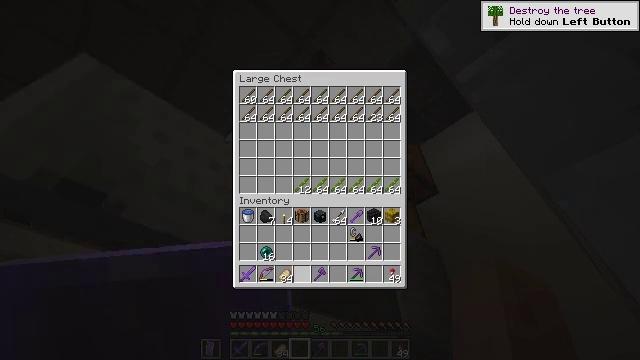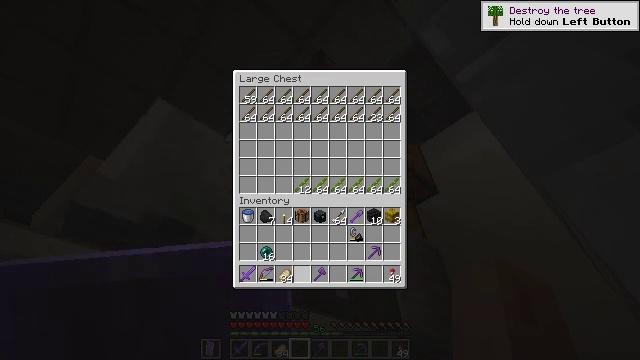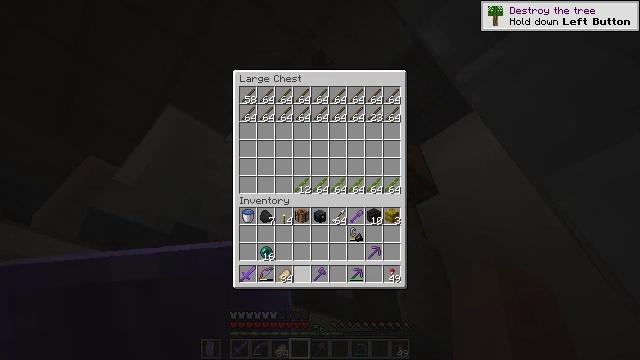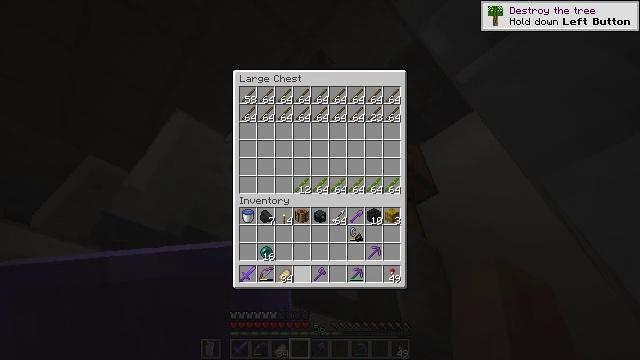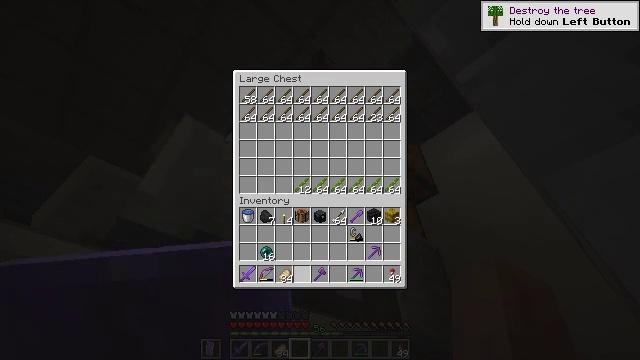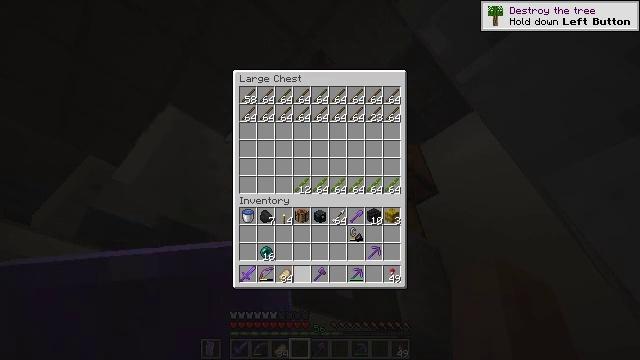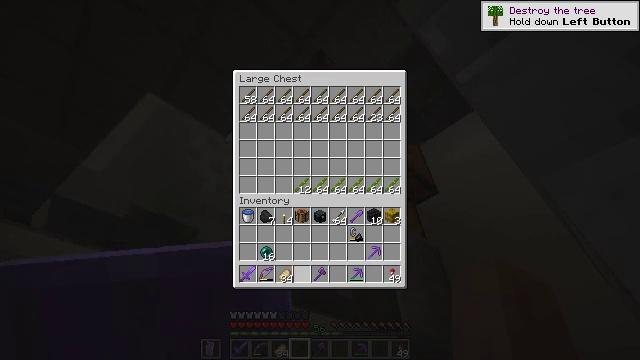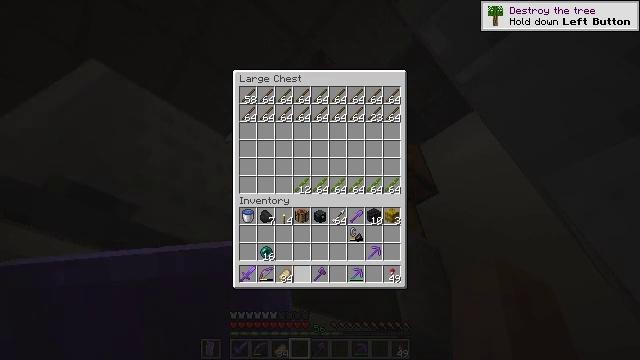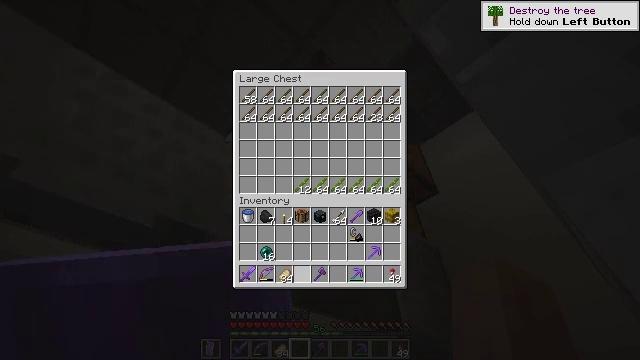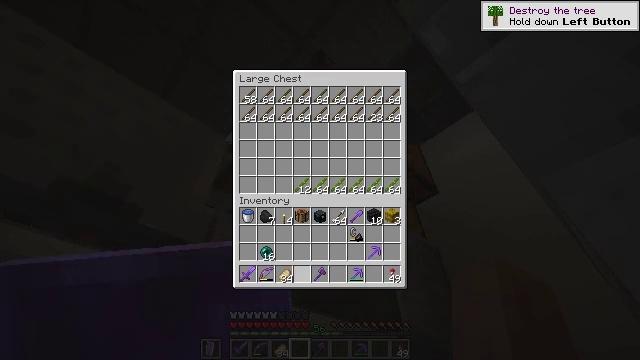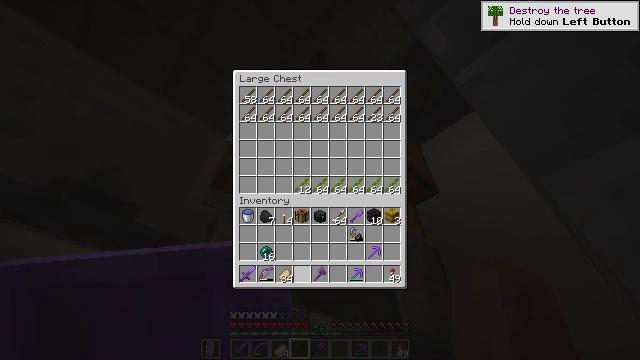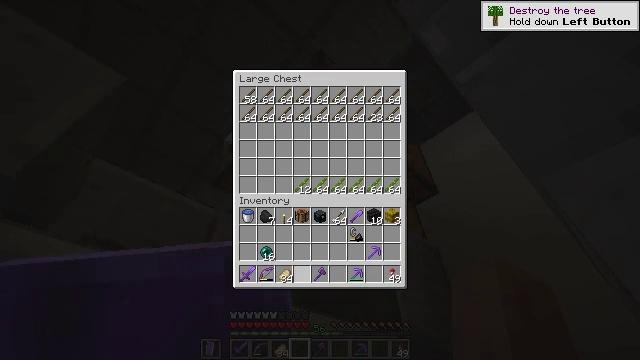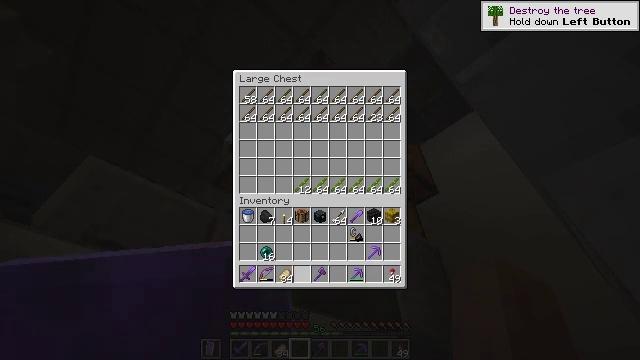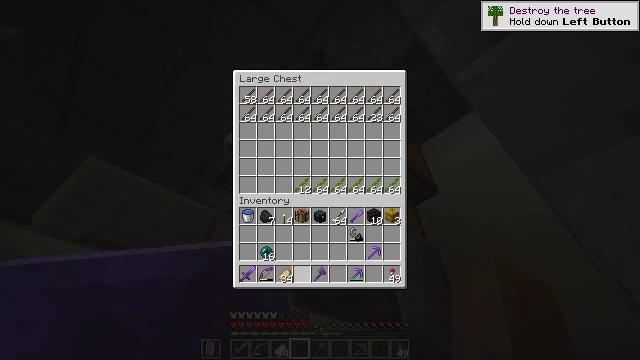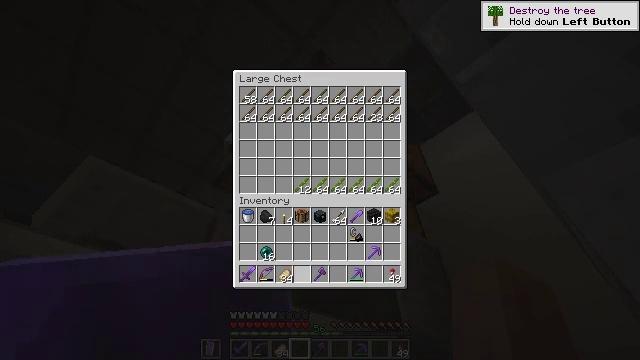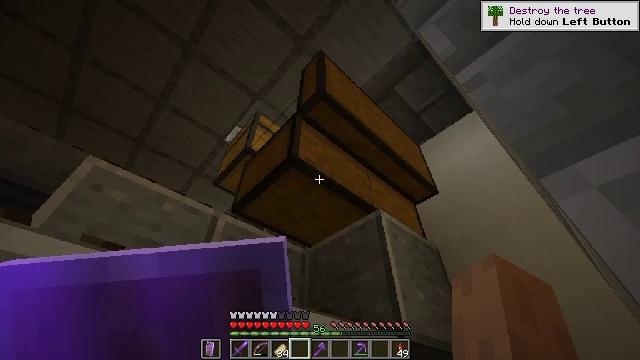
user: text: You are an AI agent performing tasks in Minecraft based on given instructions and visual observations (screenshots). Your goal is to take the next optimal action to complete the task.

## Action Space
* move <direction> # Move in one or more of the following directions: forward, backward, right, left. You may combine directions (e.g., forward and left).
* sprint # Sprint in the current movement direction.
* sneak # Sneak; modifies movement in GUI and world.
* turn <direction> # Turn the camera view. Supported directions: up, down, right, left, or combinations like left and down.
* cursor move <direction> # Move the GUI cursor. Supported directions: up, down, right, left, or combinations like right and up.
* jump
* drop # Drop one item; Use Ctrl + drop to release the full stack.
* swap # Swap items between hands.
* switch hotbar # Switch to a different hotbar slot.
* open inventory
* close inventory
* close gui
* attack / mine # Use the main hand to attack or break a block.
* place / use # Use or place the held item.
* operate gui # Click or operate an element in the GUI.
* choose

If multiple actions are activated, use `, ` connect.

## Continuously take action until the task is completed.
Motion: motion action
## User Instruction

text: Pick up the lime shulker box from the ground.
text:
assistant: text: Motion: no_op
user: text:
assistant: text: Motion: no_op
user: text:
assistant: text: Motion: no_op
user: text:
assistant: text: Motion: no_op
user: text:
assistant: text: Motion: no_op
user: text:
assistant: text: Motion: no_op
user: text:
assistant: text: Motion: no_op
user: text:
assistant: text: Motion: no_op
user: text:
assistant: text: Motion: no_op
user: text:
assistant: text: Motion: no_op
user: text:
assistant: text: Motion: no_op
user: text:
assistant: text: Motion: no_op
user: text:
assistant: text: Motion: no_op
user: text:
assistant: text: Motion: no_op
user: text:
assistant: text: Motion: no_op
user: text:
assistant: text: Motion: no_op
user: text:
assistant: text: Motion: no_op
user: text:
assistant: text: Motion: no_op
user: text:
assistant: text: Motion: no_op
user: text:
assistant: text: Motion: no_op
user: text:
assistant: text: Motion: turn left and down
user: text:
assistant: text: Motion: turn left and down
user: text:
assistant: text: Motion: turn left and down
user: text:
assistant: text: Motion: no_op
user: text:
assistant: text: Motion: no_op
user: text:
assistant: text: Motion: no_op
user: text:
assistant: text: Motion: no_op
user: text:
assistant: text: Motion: no_op
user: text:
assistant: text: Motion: turn left and down
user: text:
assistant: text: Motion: turn left and down